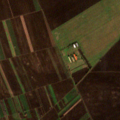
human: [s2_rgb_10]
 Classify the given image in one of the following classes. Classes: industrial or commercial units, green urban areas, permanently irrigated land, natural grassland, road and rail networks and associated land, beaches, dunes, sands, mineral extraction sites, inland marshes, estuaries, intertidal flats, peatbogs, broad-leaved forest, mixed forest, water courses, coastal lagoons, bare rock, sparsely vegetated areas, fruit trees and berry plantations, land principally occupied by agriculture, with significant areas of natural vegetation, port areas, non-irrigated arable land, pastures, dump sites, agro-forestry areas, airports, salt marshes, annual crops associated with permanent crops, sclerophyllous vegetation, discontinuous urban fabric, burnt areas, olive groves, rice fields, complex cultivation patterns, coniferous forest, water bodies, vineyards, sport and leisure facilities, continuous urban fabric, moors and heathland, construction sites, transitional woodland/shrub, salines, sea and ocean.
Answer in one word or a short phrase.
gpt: non-irrigated arable land, complex cultivation patterns